【题型】证明题　【知识点】解析几何　【难度】hard
已知双曲线 $C:\frac{x^2}{a^2}-\frac{y^2}{b^2}=1$ 的右顶点为 $A(2,0)$，$E,F$ 是双曲线 $C$ 上两点，过 $A$ 作斜率为 $\frac{\sqrt{3}}{2}$ 的直线 $l$，$l$ 与双曲线只有 $A$ 点这一个交点．

(1) 求双曲线 \(C\) 的方程；

(2) 若 \(\triangle AEF\) 是以 \(A\) 为直角顶点的等腰直角三角形，求 \(\triangle AEF\) 的面积；

(3) 已知点 \(D(4,3)\) 和双曲线上两动点 \(M,N\)，满足 \(DM \perp DN\)，过点 \(D\) 作 \(DH \perp MN\) 于 \(H\) 点，证明：\(H\) 点在一个定圆上，并求定圆的方程。
【解答】
\textbf{【答案】}
(1) \(\frac{x^2}{4}-\frac{y^2}{3}=1\)

(2) \(144\)

(3) 证明见解析，\((x-16)^2+(y+9)^2=288\)

\vspace{0.3cm}

\textbf{【知识点】} 双曲线中的直线过定点问题、求双曲线中三角形（四边形）的面积问题、求双曲线中的弦长、根据 \(a,b,c\) 求双曲线的标准方程

\vspace{0.3cm}

\textbf{【分析】}
(1) 根据顶点坐标和斜率可得方程；

(2) 利用弦长公式得出 \(|AE|\)，结合垂直关系可得 \(|AF|\)，利用 \(|AE|=|AF|\) 可求斜率，进而可得三角形的面积；

(3) 设出 \(MN\) 的方程，结合垂直关系，得出 \(MN\) 过定点，进而可证结论。

\vspace{0.3cm}

\textbf{【详解】}
(1) 因为右顶点为 \(A(2,0)\)，所以 \(a=2\)，

又因为过 \(A\) 斜率为 \(\frac{\sqrt{3}}{2}\) 的直线与双曲线只有 \(A\) 点这一个交点，

所以 \(\frac{b}{a}=\frac{\sqrt{3}}{2}\)，即 \(b=\sqrt{3}\)，所以方程为 \(\frac{x^2}{4}-\frac{y^2}{3}=1\)。

---

(2) 由题意可知直线 \(AE\) 的斜率存在且不为零，设 \(AE:y=k(x-2)\)，则 \(AF:y=-\frac{1}{k}(x-2)\)，

联立
\[
\begin{cases}
y=k(x-2) \\
3x^2-4y^2=12
\end{cases}
\]
得 \((3-4k^2)x^2+16k^2x-16k^2-12=0\)，

\(3-4k^2\neq0\)，\(\Delta=(16k^2)^2-4(3-4k^2)(-16k^2-12)=144>0\)，

设 \(E(x_0,y_0)\)，则 \(2+x_0=-\frac{16k^2}{3-4k^2}\)，\(2x_0=-\frac{16k^2+12}{3-4k^2}\)，

\[
|AE|=\sqrt{1+k^2}|x_0-2|=\sqrt{1+k^2}\sqrt{(2+x_0)^2-8x_0}=\frac{12\sqrt{1+k^2}}{|3-4k^2|},
\]

利用 \(-\frac{1}{k}\) 代换 \(k\) 可得 \(|AF|=\sqrt{1+\frac{1}{k^2}}\frac{12k^2}{|3k^2-4|}\)，

由题意 \(|AE|=|AF|\)，\(\frac{12\sqrt{1+k^2}}{|3-4k^2|}=\sqrt{1+\frac{1}{k^2}}\frac{12k^2}{|3k^2-4|}\)，

整理得 \(4|k|^3+3|k|^2-3|k|-4=0\)，\(4|k|^3-4|k|^2+7|k|^2-3|k|-4=0\)，

\((|k|-1)(4|k|^2+7|k|+4)=0\)，因为 \(4|k|^2+7|k|+4>0\)，所以 \(|k|-1=0\)，即 \(k=\pm1\)，

此时 \(|AE|=12\sqrt{2}\)，所以 \(\triangle AEF\) 的面积为 \(\frac{1}{2}|AE|^2=144\)。

---

(3) 若直线 \(MN\) 的斜率为0，设 \(MN:y=t\)，则 \(\frac{x^2}{4}-\frac{t^2}{3}=1\)，解得 \(x=\pm2\sqrt{1+\frac{t^2}{3}}\)，

不妨设 \(M\left(-2\sqrt{1+\frac{t^2}{3}},t\right),N\left(2\sqrt{1+\frac{t^2}{3}},t\right)\)，则 \(\overrightarrow{DM}=\left(-2\sqrt{1+\frac{t^2}{3}}-4,t-3\right),\overrightarrow{DN}=\left(2\sqrt{1+\frac{t^2}{3}}-4,t-3\right)\)；

因为 \(DM \perp DN\)，所以 \((t-3)^2+16-4\left(1+\frac{t^2}{3}\right)=0\)，解得 \(t=-21\) 或 \(t=3\)（舍）。

若直线 \(MN\) 的斜率不为0，设 \(MN:x=my+n\)，\(M(x_1,y_1),N(x_2,y_2)\)；

\[
\begin{cases}
x=my+n \\
3x^2-4y^2=12
\end{cases}
\Rightarrow (3m^2-4)y^2+6mny+3n^2-12=0,
\]

\(3m^2-4\neq0\)，\(\Delta=(6mn)^2-4(3m^2-4)(3n^2-12)>0\)，

\[
y_1+y_2=-\frac{6mn}{3m^2-4},y_1y_2=\frac{3n^2-12}{3m^2-4},
\]

\[
x_1+x_2=m(y_1+y_2)+2n=-\frac{8n}{3m^2-4},
\]

\[
x_1x_2=m^2y_1y_2+mn(y_1+y_2)+n^2=-\frac{12m^2+4n^2}{3m^2-4},
\]

\(\overrightarrow{DM}=(x_1-4,y_1-3),\overrightarrow{DN}=(x_2-4,y_2-3)\)，

因为 \(DM \perp DN\)，所以 \(\overrightarrow{DM}\cdot\overrightarrow{DN}=0\)，即 \(x_1x_2-4(x_1+x_2)+y_1y_2-3(y_1+y_2)+25=0\)，

\[
-\frac{12m^2+4n^2}{3m^2-4}+\frac{32n}{3m^2-4}+\frac{3n^2-12}{3m^2-4}-\frac{18mn}{3m^2-4}+25=0,
\]

整理得 \(63m^2+18mn-n^2+32n-112=0\)，即 \((21m-n+28)(3m+n-4)=0\)，

即 \(n=21m+28\) 或 \(n=4-3m\)，

当 \(n=4-3m\) 时，\(MN:x=m(y-3)+4\) 过点 \(D\)，舍去；

当 \(n=21m+28\) 时，\(MN:x=m(y+21)+28\)，此时过定点 \(Q(28,-21)\)；

综上可知直线 \(MN\) 恒过定点 \(Q(28,-21)\)。

因为 \(DH \perp MN\)，所以 \(H\) 点一定在以 \(DQ\) 为直径的圆上，

定圆的圆心为 \((16,-9)\)，半径为 \(12\sqrt{2}\)，所以方程为 \((x-16)^2+(y+9)^2=288\)。

\vspace{0.3cm}

\textbf{【点睛】} 关键点点睛：本题求解的关键有两点：一是等腰直角三角形条件的转化，利用垂直和相等得出弦长；二是第三问中 \(H\) 在定圆上的问题转化为直线 \(MN\) 恒过定点的问题。
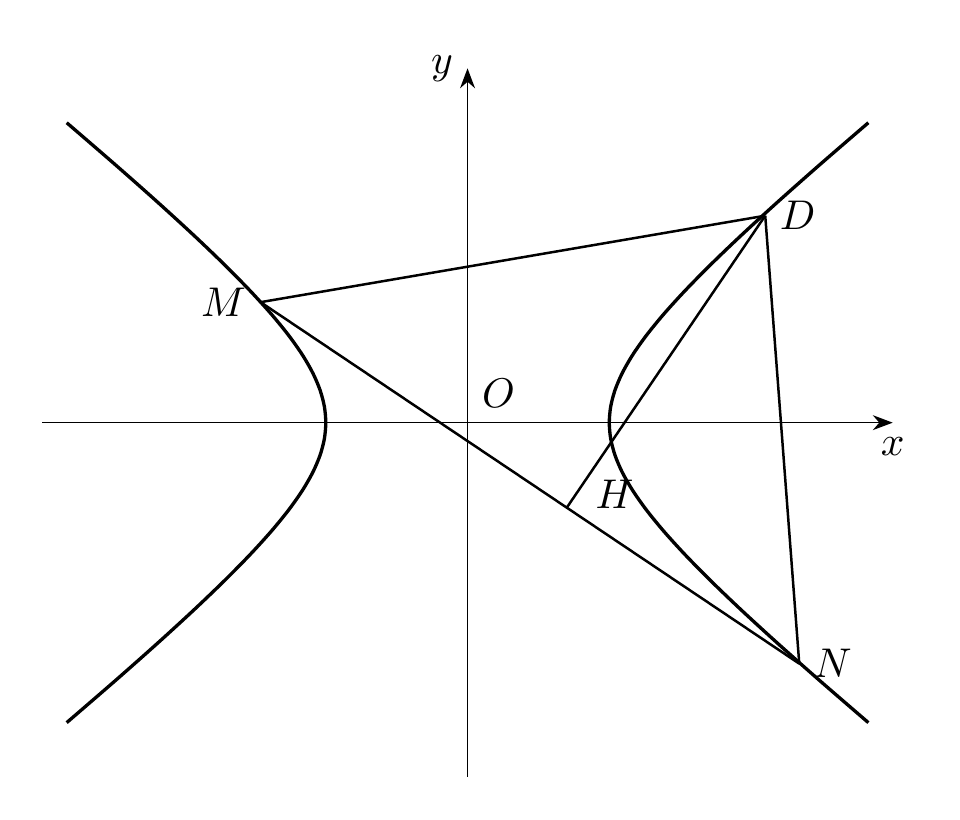